Interaction volume radius: 10 \u00c5
Interaction volume height: 20 \u00c5
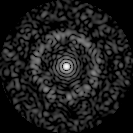
Disorder parameter: 0.8331